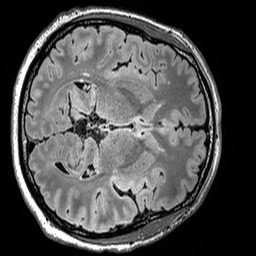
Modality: FLAIR
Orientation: axial
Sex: male
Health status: ill
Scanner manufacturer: siemens
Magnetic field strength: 3 T
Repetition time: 5 s
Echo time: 0.388 s